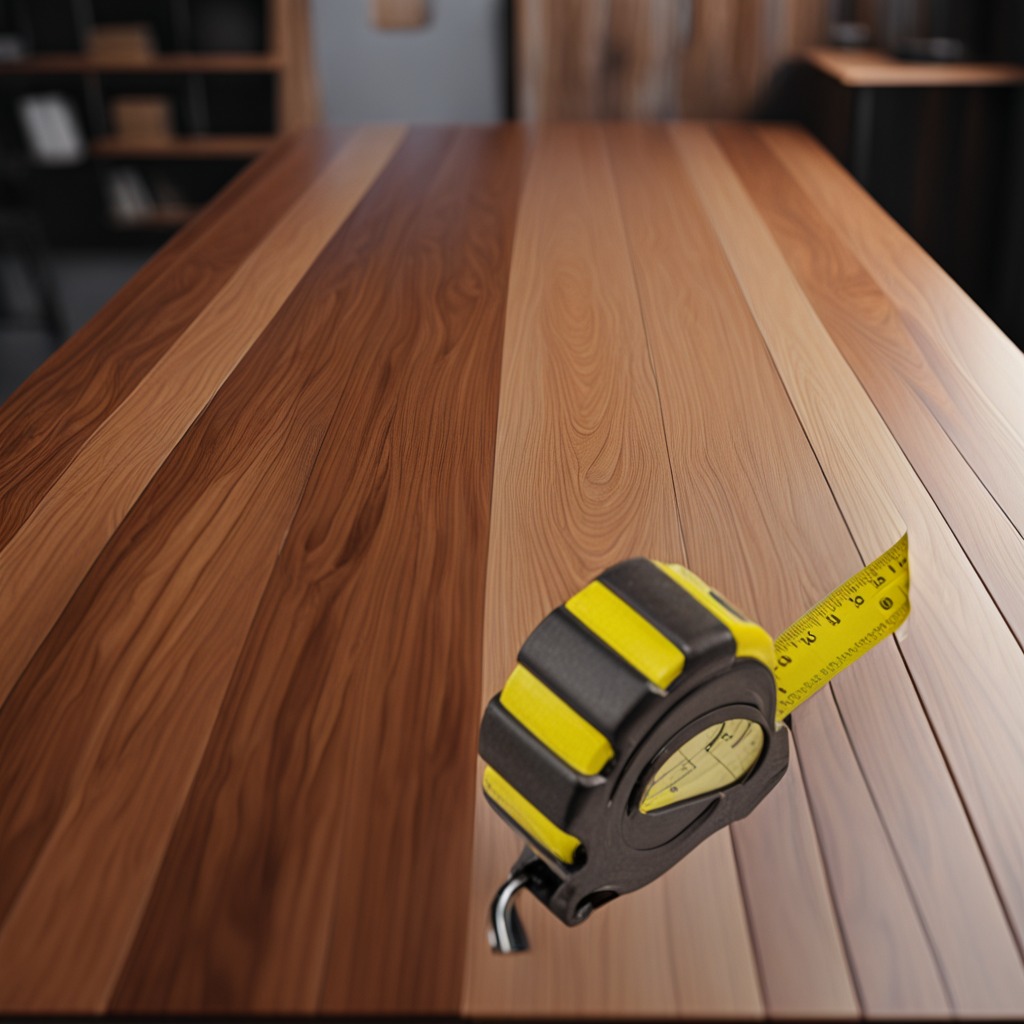
A measuring tape is lying on the wooden table in a carpentry studio.